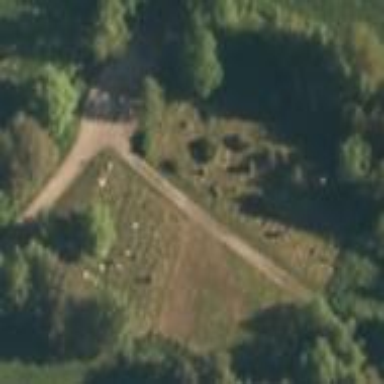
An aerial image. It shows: Graveyard.